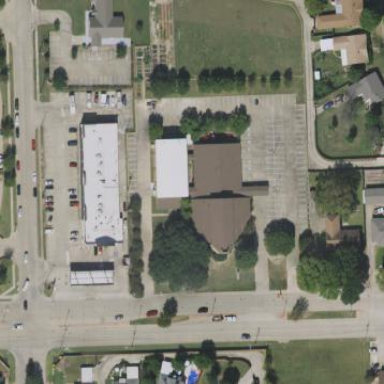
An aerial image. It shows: Building that serves as place of worship.